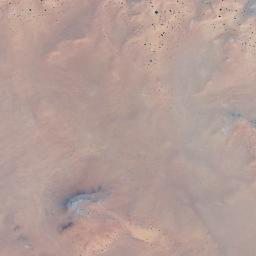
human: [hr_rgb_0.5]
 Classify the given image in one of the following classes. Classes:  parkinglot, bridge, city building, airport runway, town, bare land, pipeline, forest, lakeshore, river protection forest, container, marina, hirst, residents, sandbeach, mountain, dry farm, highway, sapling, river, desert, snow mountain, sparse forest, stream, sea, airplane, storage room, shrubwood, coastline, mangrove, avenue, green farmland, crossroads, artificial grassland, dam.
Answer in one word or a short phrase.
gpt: desert